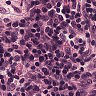
Metastatic tissue present: no